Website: walmart
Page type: review-order
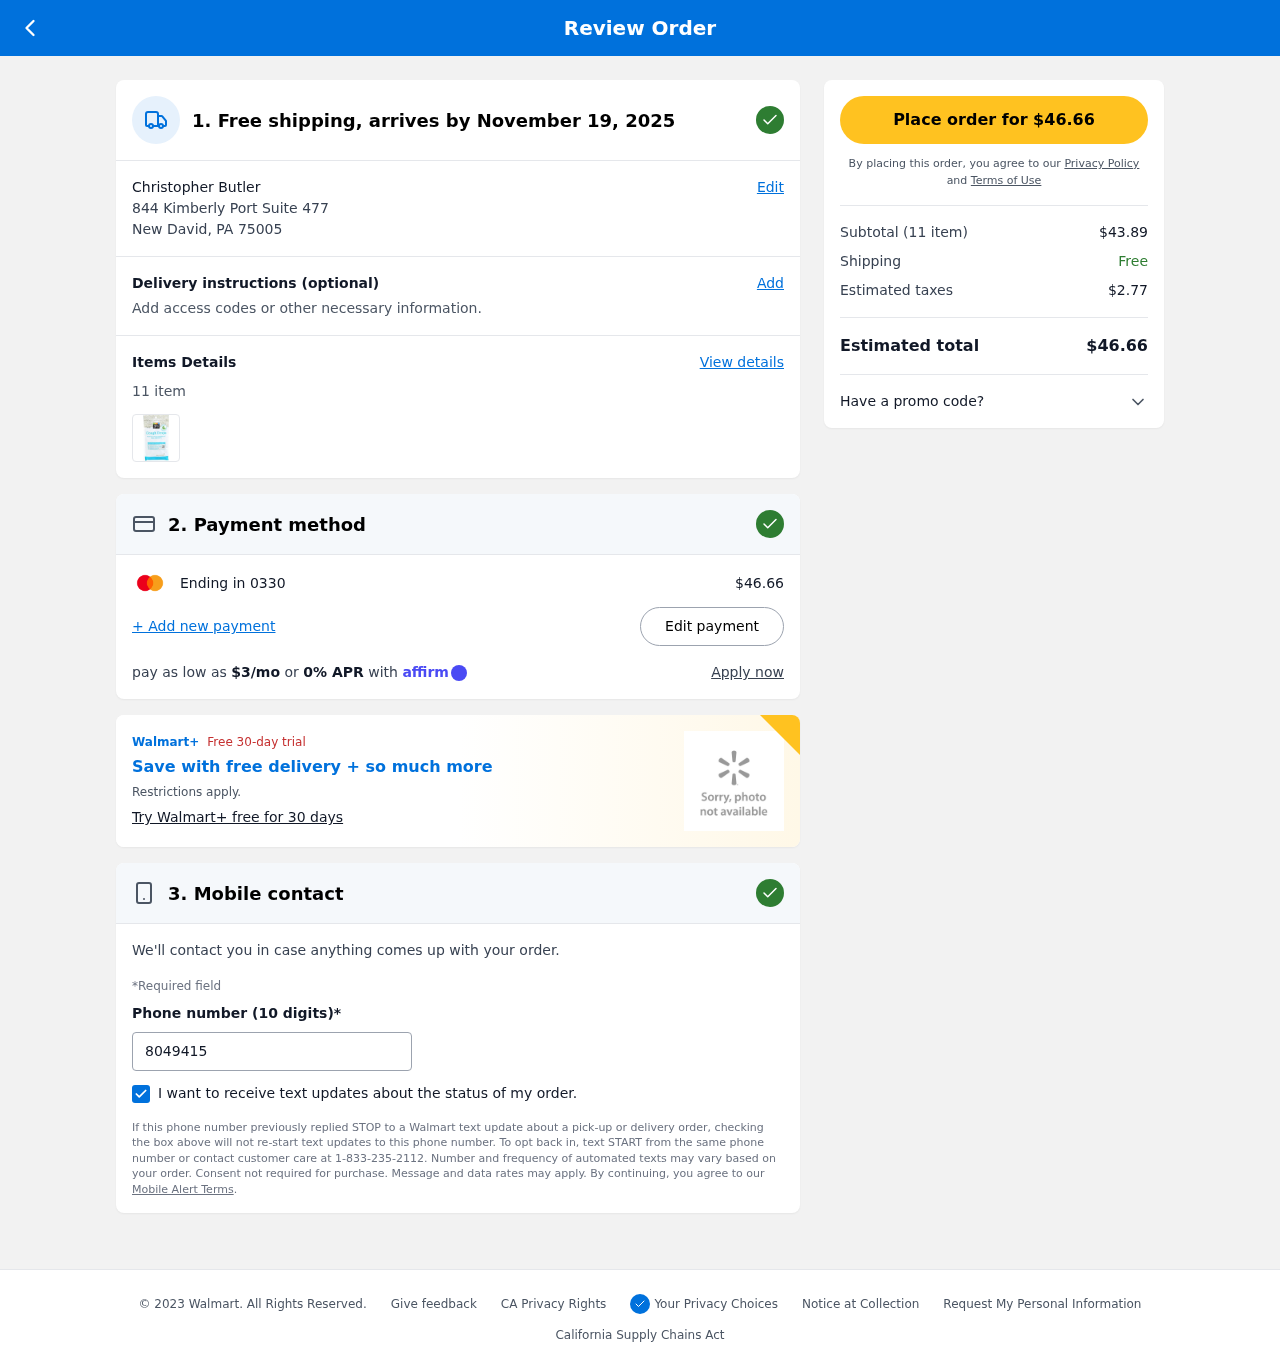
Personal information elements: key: PII_CARD_LAST4
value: Ending in 0330
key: PII_CITY_STATE_ZIP
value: New David, PA 75005
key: PII_FULLNAME
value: Christopher Butler
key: PII_PHONE
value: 8049415546
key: PII_STREET
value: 844 Kimberly Port Suite 477
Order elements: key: ORDER_DELIVERY_DATE
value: November 19, 2025
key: ORDER_NUM_ITEMS
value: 11 item
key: ORDER_NUM_ITEMS
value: Subtotal (11 item)
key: ORDER_TOTAL
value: $46.66
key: ORDER_TOTAL
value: Place order for $46.66
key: ORDER_MONTHLY_PAYMENT
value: $3/mo
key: ORDER_SUBTOTAL
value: $43.89
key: ORDER_TAX
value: $2.77